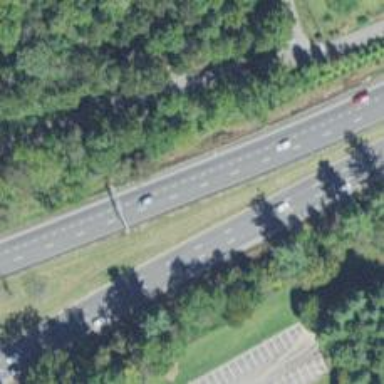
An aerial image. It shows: Asphalt motorway.